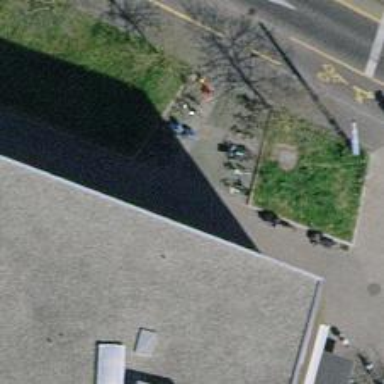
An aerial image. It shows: Bicycle parking area with stands available.